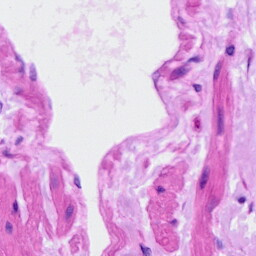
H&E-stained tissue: Ovarian